Question: 1. I need to set the "start date" to +1 day from the current day.
2. And +3 days from the "start date" for the "end day"
3. (optional) Highlight the trailing days

Fiddle can be found here: <URL>
Thanks!
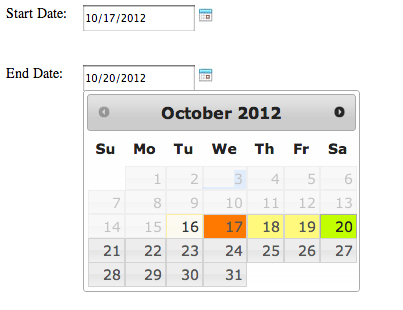
Answer: well you can simply do it like this
'''
var d = new Date(); d.setDate( d.getDate() + 1 );
$('#txtStartDate').datepicker('setDate', d);
d = new Date(); d.setDate( d.getDate() + 4 );
$('#txtEndDate').datepicker('setDate', d);
'''
i have updated your demo as well have a look <URL>
for highlighting dates you can use the <URL> event. It will get called for each date that needs to be shown in the calendar.